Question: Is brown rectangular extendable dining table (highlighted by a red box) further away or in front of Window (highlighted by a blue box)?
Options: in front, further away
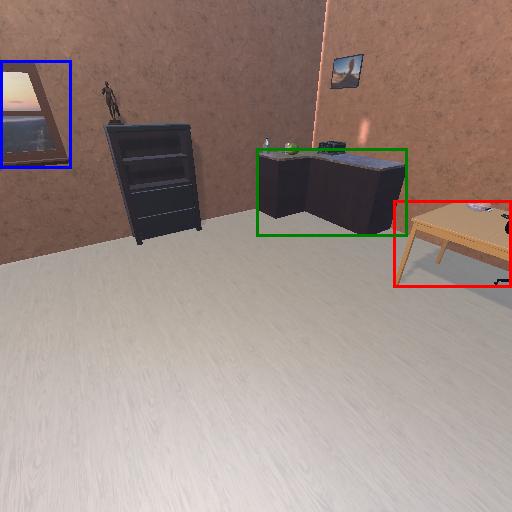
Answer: in front